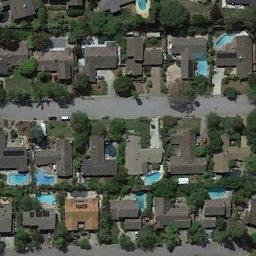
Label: medium_residential